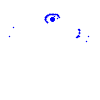
Particle: pion